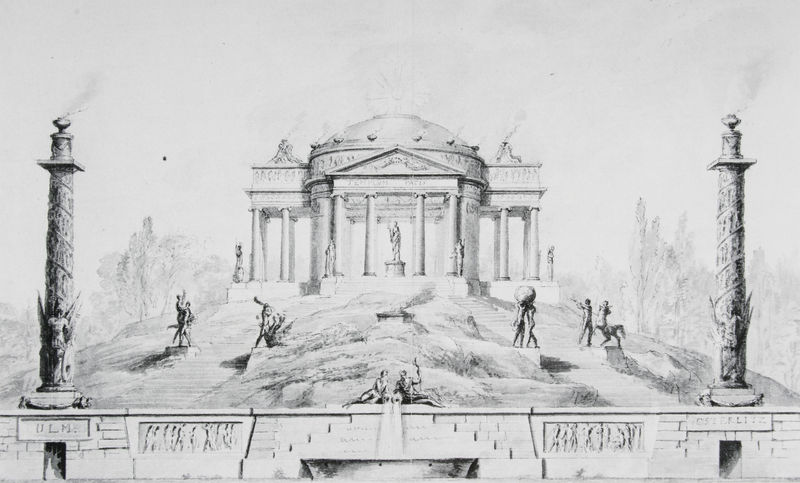
Titel: Entwurf "Templum Pacis"
Künstler: Andreas Gärtner
Standort: München
Institution: Architekturmuseum der Technischen Universität
Schlagwörter: berg, dunkel, felsen, flügel, gott, himmel, nackt, weiß, bäume, dreieck, landschaft, menschen, stadt, grau, hell, licht, schwarz, skizze, säule, säulen, tür, zeichnung, ausblick, dach, gebäude, gras, wiese, ornament, wand, architektur, mensch, sockel, steine, hügel, natur, rauch, klassizismus, tanzen, renaissance, brunnen, rund, engel, garten, statue, zypressen, aussicht, relief, papier, ansicht, türen, abhang, giebel, mauer, arbeiter, figuren, kuppel, treppe, treppen, inschrift, ornamente, stufe, stufen, halle, eingang, fugen, antike, flammen, becken, schwarz weiss, kuppe, stich, kugel, entwurf, altar, architrav, kapitelle, gestalten, pantheon, fries, gemäuer, römer, gesims, statuen, verwischt, antik, griechen, götter, zeus, bacchus, olymp, centauer, griechisch, mischwesen, zentauer, zentaur, obelisk, griechenland, hain, plan, tempel, heiligtum, kupferstich, gefäße, klassik, putti, wendel, römisch, bauen, springbrunne, hühel, monument, akropolis, friese, bauwerk, tympanon, zentralbau, podeste, ulm, gebäuder, genien, stützmauer, cherubim, tanzend, böatt, barick, ehrensäulen, pylonen, obilisk, obilisken, etnwurfruine